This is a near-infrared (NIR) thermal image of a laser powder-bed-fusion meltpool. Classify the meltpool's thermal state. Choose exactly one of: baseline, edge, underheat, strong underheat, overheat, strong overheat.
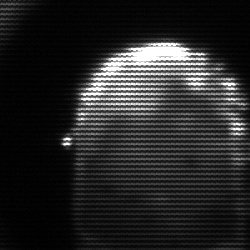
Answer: baseline